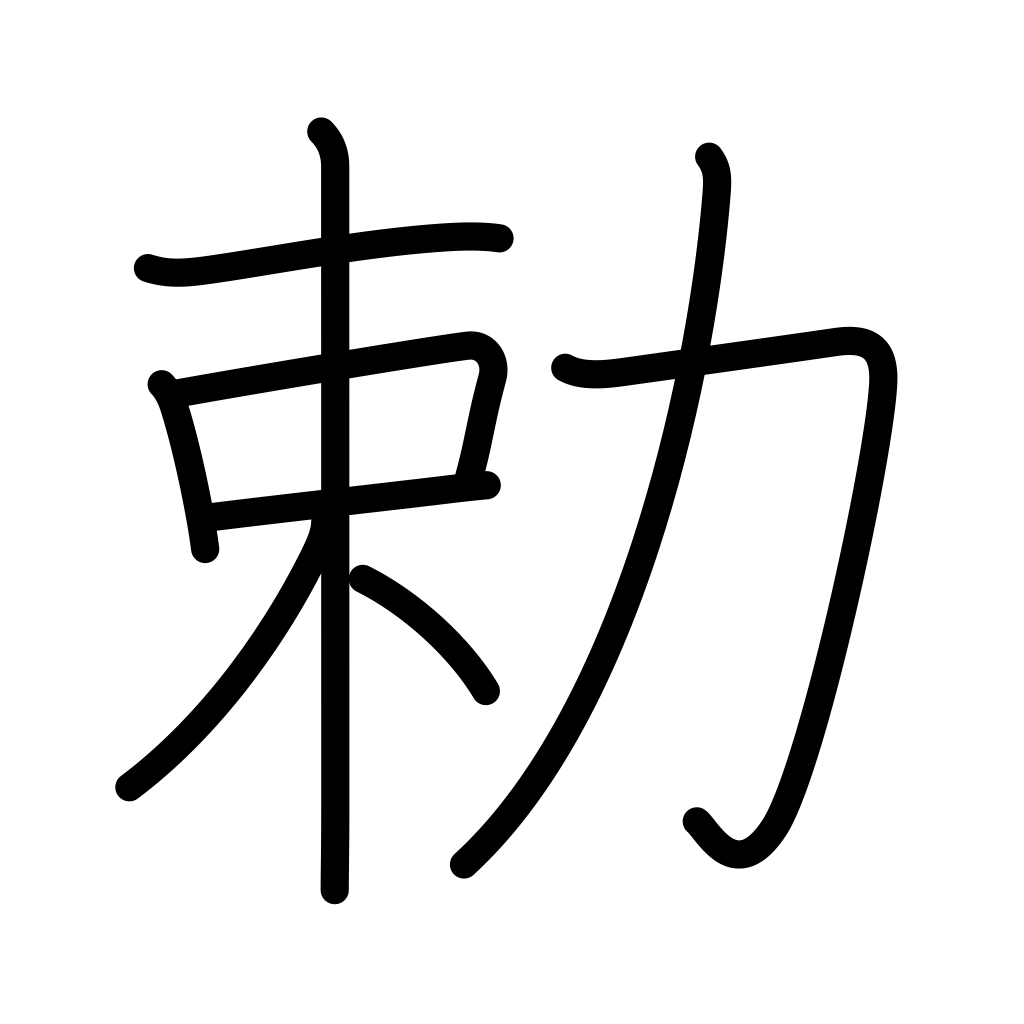
Meaning: imperial order